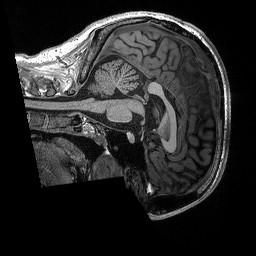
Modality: T1w
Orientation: sagittal
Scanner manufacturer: siemens
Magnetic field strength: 3 T
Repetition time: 2.3 s
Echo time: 0.00298 s